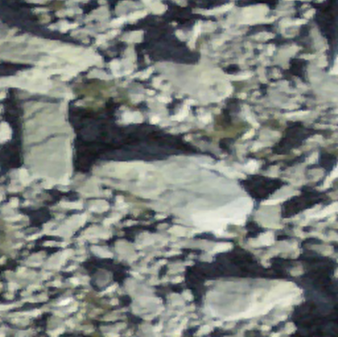
Label: bouldering_area